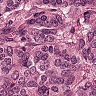
Metastatic tissue present: yes